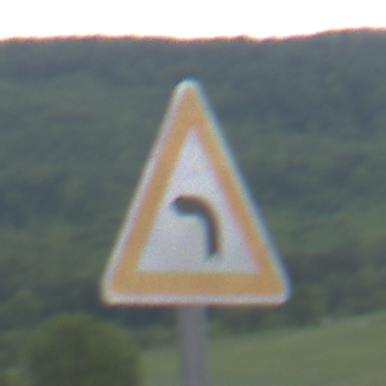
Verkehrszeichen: KurveLinks
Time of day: Midday
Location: Outdoor (RoadRail)
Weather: PartlyCloudy
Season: NotSpecified
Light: Natural